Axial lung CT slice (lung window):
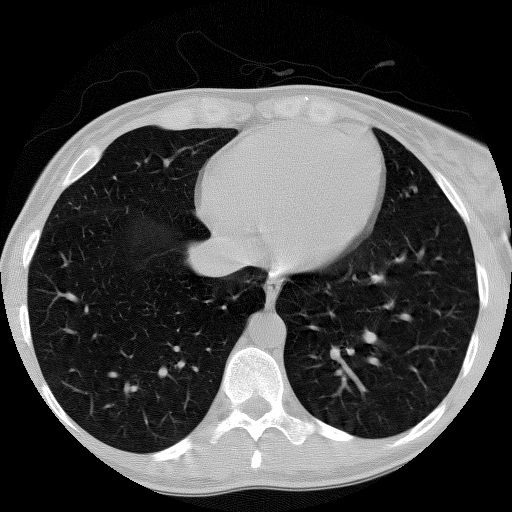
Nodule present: no